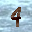
Label: 4